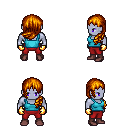
a pixel art fantasy rpg character, male body template, dark elf, purple skin, teal pirate shirt, red pants, dark blonde left-swept hairstyle, gold gloves, maroon shoes, four views (front, back, left, right), 2x2 character sprite sheet, small pixel art, hard edges, no anti-aliasing